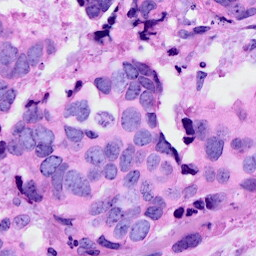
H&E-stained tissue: Breast